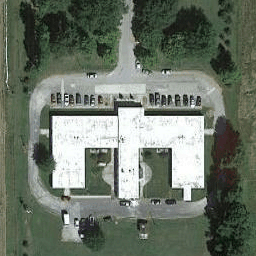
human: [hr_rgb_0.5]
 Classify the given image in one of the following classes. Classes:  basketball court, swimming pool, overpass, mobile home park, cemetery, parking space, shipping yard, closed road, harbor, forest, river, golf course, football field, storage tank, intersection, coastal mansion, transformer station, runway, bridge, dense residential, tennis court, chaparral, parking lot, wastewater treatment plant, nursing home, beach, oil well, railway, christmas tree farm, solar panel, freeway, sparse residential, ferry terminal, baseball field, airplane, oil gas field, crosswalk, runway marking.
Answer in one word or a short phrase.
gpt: nursing home